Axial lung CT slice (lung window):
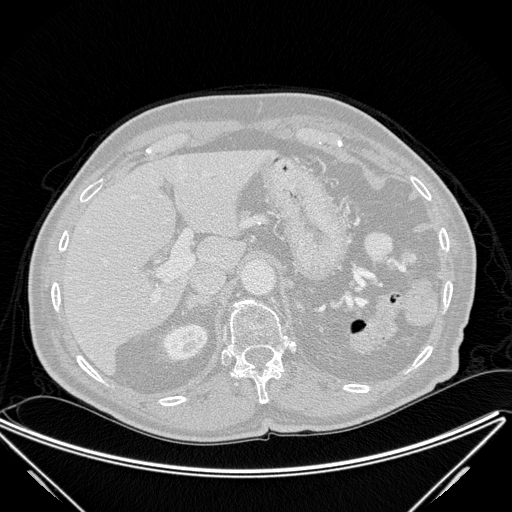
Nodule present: no